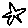
Label: star